Field crop: tomato
Growth stage: 2
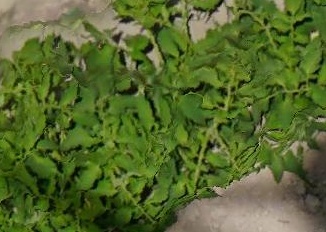
Species: tomato